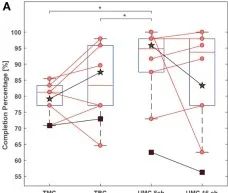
Box plots presenting the results of the comparison of the three electrode configurations in terms of real-time metrics relative [ie,. Completion percentage.
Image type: pathology (masson_trichrome)